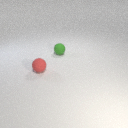
small red rubber sphere in front of small green rubber sphere